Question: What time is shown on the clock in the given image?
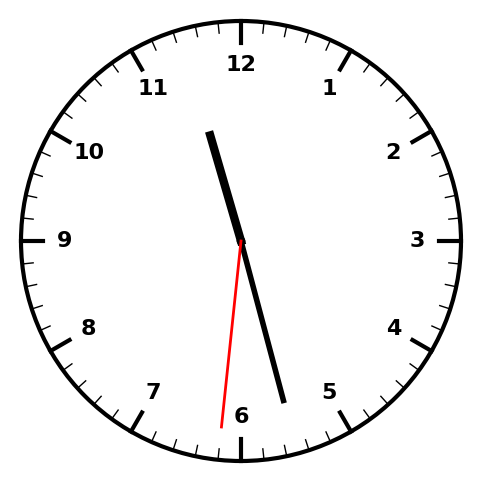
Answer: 11:27:31